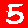
Digit: 5